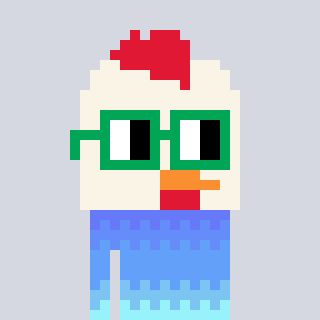
a pixel art character with square green glasses, a chicken-shaped head and a blue-colored body on a cool background